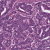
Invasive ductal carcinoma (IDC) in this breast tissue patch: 1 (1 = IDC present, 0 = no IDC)